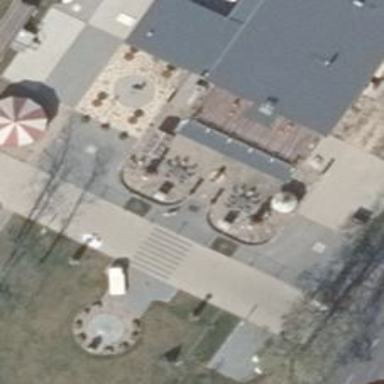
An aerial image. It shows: Café.